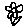
Label: flower